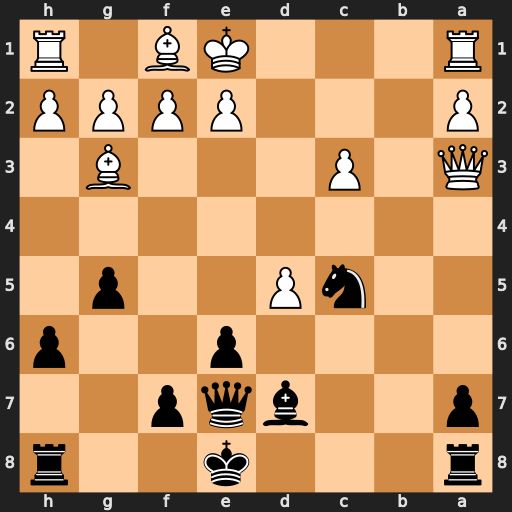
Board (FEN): r3k2r/p2bqp2/4p2p/2nP2p1/8/Q1P3B1/P3PPPP/R3KB1R
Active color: b
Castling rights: KQkq
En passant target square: -
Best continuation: Nd3+ exd3 Qxa3